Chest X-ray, PA view. Patient: 58 years old, sex M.
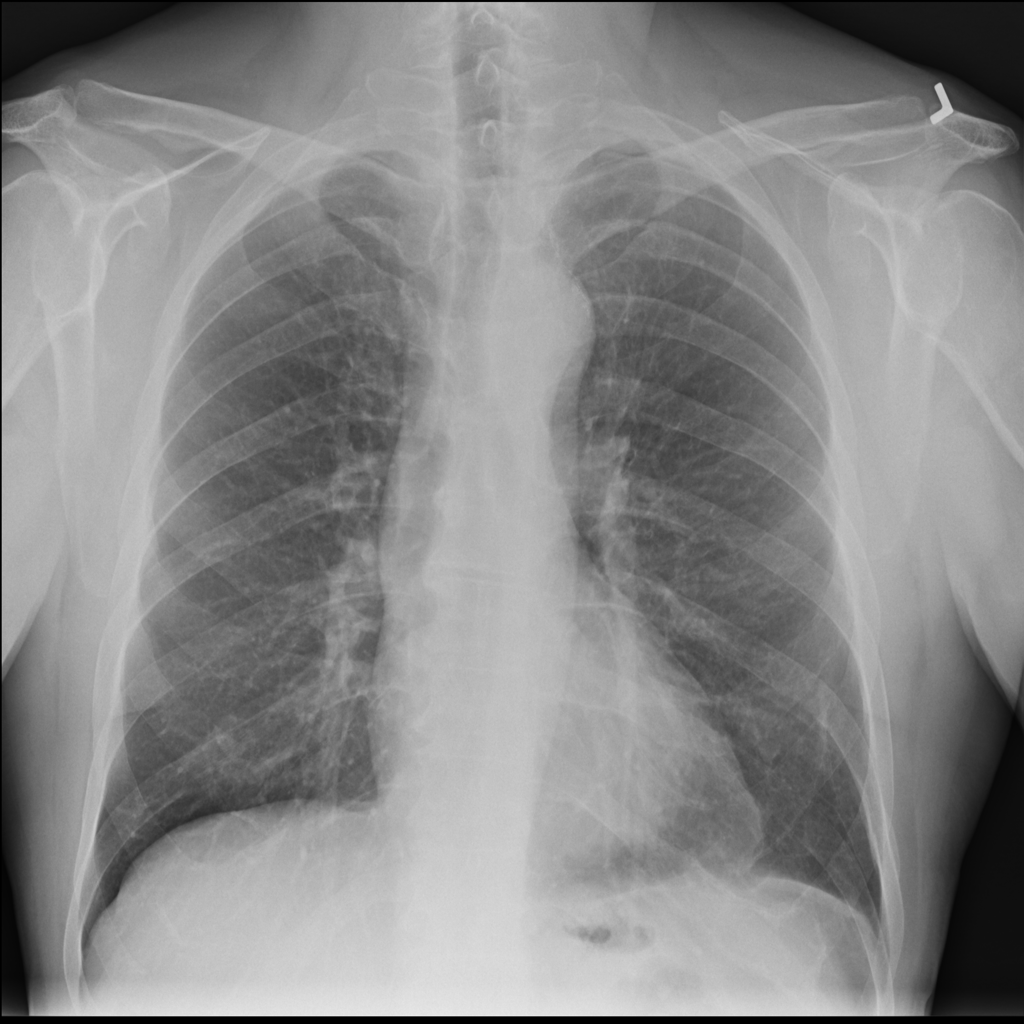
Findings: Infiltration